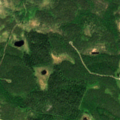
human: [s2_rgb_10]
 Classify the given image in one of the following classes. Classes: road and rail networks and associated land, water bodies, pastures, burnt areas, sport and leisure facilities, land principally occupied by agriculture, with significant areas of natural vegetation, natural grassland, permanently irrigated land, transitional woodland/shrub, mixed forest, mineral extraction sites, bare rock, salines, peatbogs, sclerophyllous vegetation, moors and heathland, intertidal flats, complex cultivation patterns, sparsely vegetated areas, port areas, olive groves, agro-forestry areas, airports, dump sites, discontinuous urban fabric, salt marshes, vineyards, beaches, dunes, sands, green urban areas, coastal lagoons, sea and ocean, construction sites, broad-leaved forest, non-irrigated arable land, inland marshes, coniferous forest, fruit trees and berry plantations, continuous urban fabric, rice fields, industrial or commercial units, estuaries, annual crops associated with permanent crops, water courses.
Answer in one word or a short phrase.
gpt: coniferous forest, transitional woodland/shrub